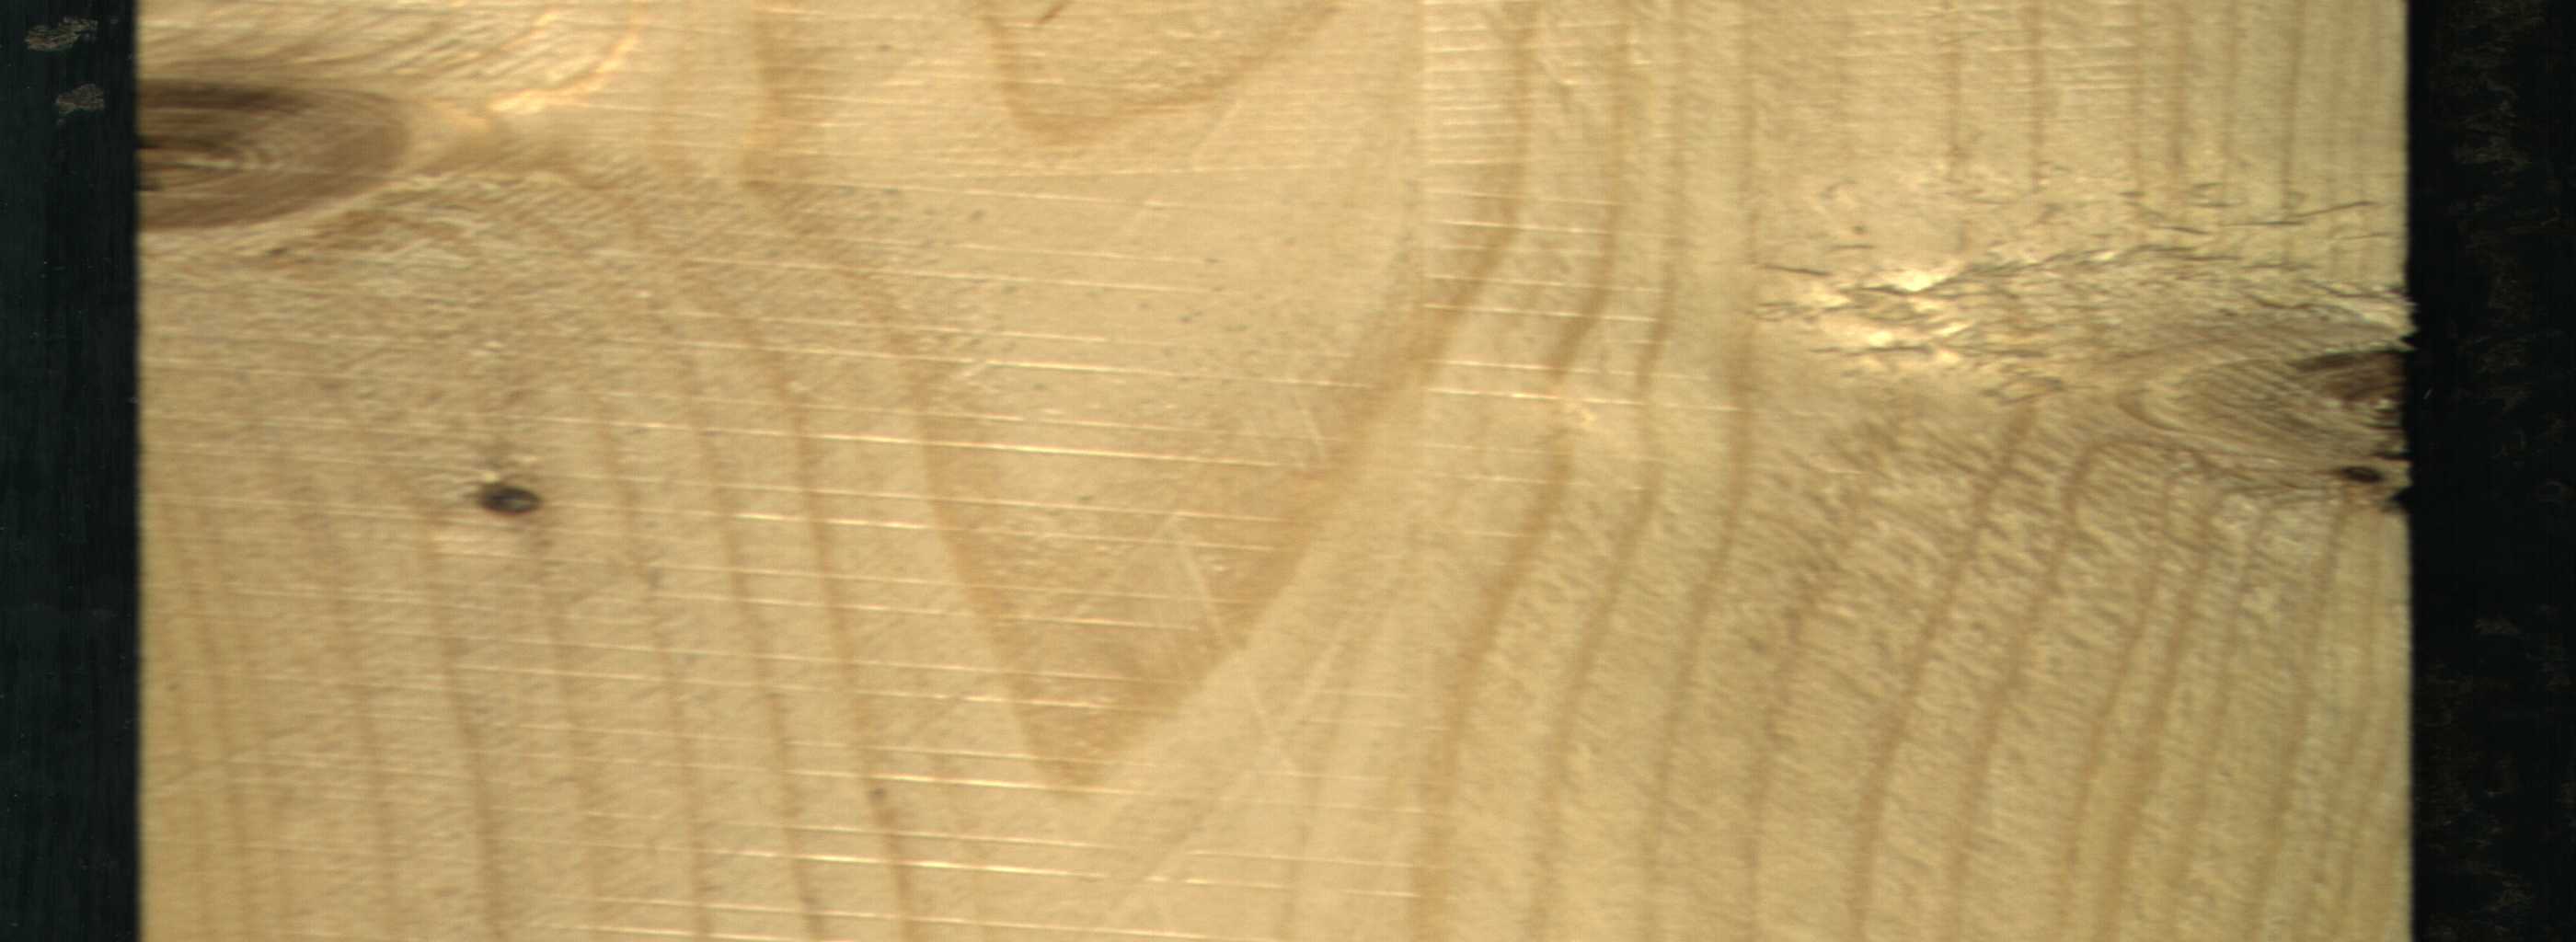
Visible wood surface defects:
Live_Knot
Live_Knot
Live_Knot